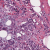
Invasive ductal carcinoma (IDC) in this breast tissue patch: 1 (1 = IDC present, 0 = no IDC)